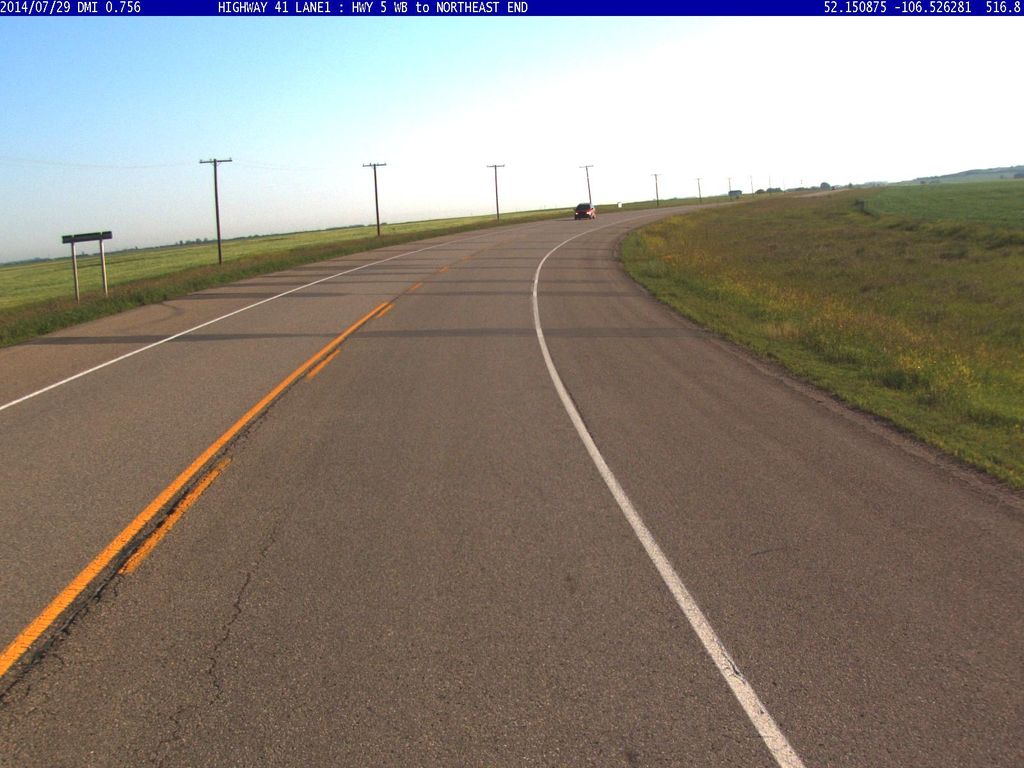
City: saskatoon